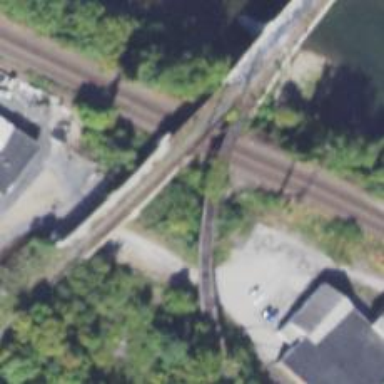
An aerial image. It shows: Disused railway bridge.